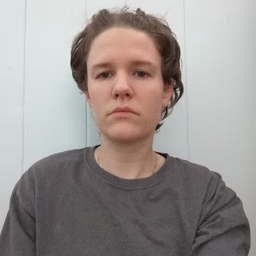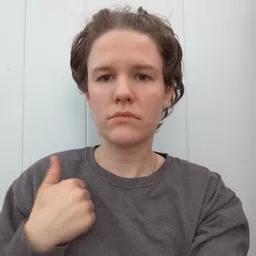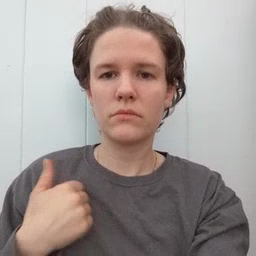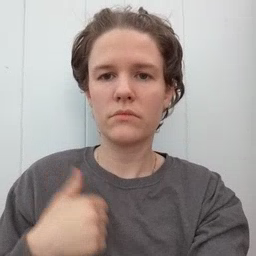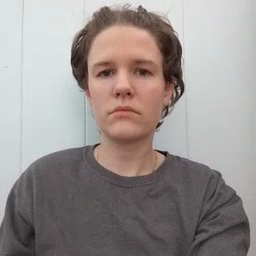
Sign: bath